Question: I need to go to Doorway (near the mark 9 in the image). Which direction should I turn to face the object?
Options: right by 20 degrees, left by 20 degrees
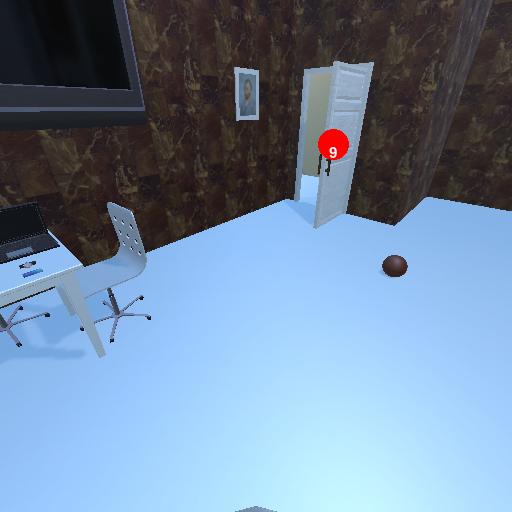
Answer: right by 20 degrees